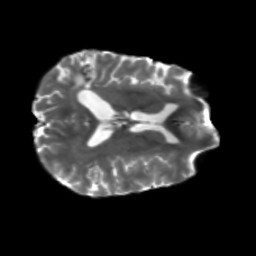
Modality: T2w
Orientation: axial
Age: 42
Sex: male
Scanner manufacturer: siemens
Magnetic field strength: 3 T
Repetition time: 5.25 s
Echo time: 0.08 s